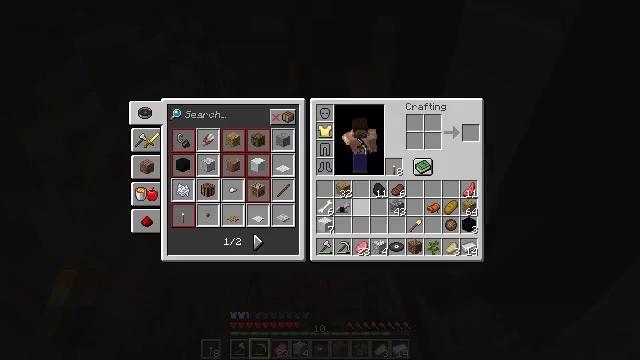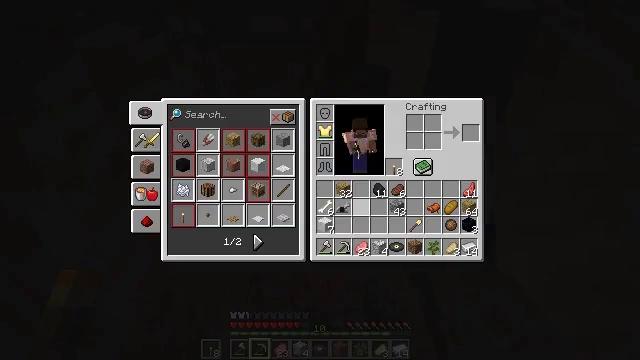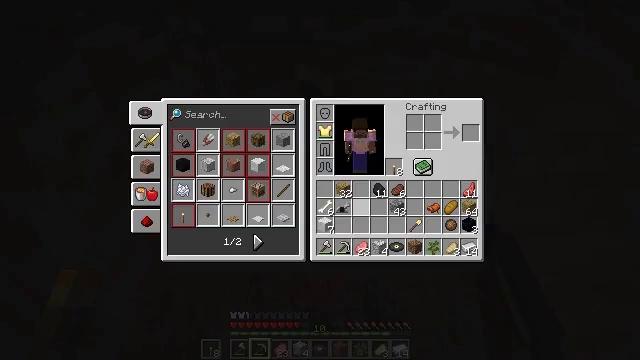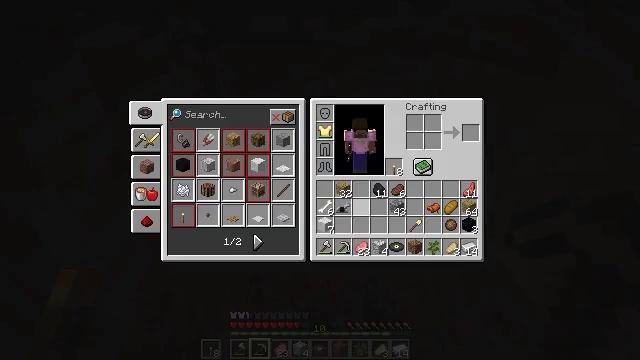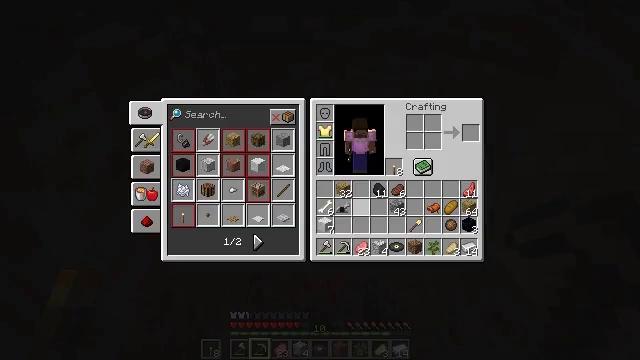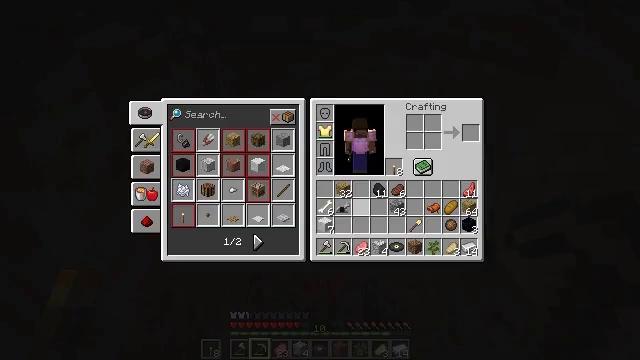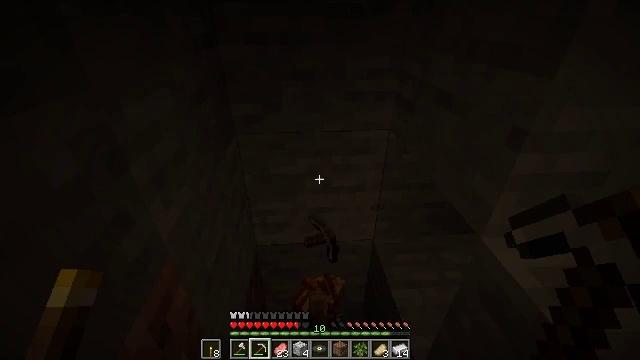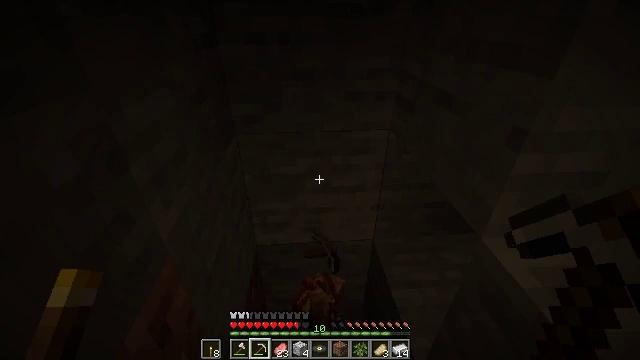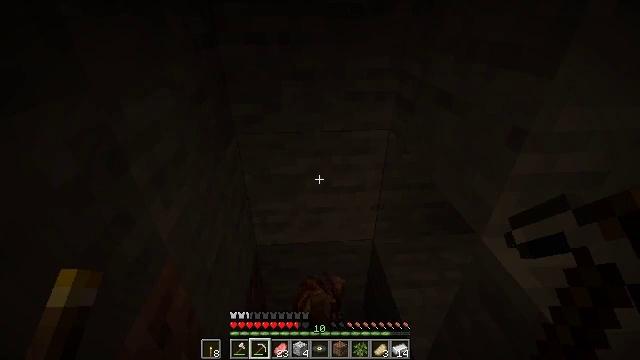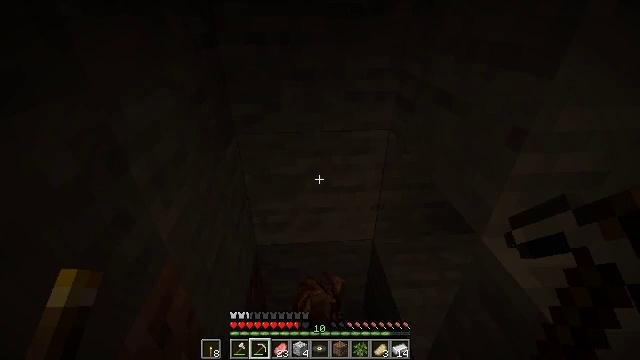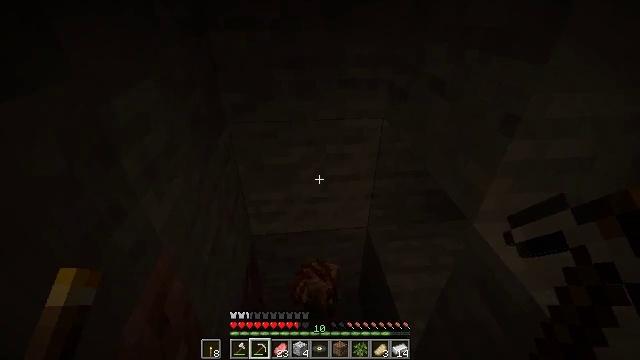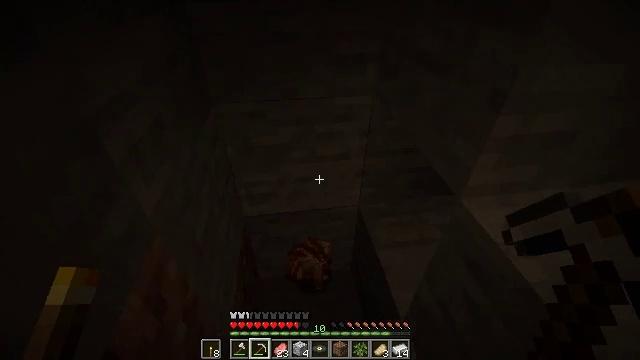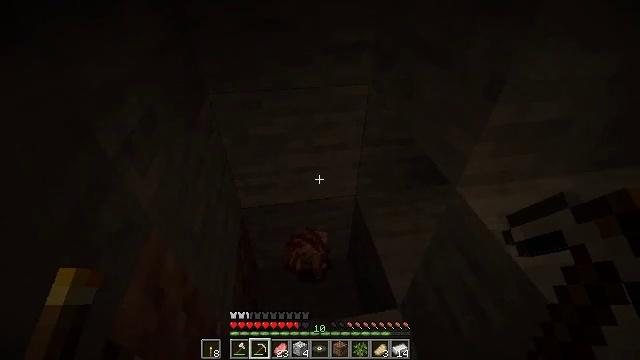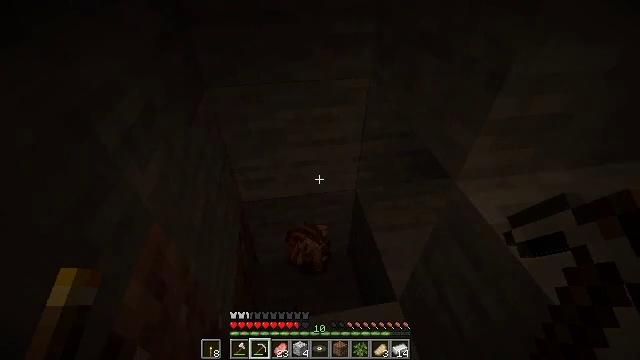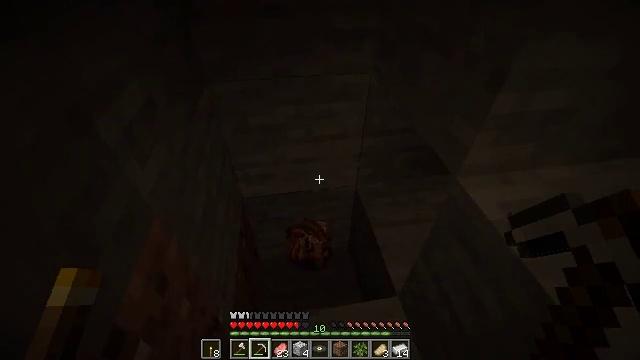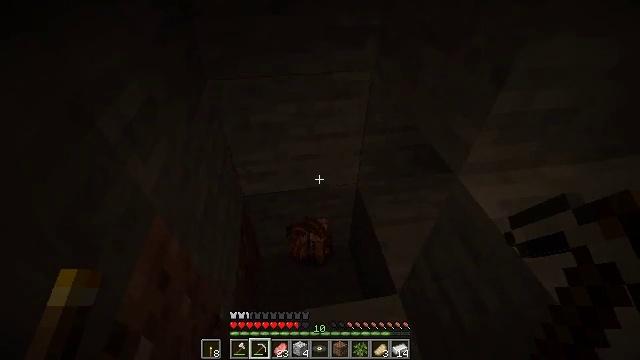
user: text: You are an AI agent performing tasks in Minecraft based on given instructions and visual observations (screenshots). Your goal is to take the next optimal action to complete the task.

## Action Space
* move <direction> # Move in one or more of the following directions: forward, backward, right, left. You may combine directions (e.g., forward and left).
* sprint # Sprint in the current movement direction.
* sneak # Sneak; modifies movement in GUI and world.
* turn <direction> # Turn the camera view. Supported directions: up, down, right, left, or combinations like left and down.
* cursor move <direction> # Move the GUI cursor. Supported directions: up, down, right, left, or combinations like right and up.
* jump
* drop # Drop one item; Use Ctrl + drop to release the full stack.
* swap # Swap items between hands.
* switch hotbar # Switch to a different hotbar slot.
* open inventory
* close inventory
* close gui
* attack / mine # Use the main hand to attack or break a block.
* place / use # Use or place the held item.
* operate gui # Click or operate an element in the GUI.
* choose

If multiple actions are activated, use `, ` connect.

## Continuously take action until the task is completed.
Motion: motion action
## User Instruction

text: Drop gunpowder.
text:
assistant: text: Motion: open gui
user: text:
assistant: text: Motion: no_op
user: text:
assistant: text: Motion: no_op
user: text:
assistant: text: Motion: no_op
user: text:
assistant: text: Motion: no_op
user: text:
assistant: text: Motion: no_op
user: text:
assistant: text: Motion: close gui
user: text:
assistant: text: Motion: no_op
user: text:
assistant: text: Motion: no_op
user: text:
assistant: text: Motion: turn right and down
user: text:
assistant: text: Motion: turn right and down
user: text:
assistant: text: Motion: turn down
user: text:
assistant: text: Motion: turn down
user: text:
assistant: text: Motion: no_op
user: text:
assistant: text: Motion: no_op
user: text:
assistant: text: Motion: turn down
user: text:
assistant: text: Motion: no_op
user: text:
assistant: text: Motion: no_op
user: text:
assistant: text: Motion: turn left and down
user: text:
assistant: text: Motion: turn left and down
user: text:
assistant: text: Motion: no_op
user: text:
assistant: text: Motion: no_op
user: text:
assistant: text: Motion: no_op
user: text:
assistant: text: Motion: no_op
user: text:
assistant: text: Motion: turn left
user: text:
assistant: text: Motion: turn left
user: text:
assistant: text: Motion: turn left
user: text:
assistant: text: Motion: no_op
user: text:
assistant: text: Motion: move forward
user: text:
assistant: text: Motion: move forward